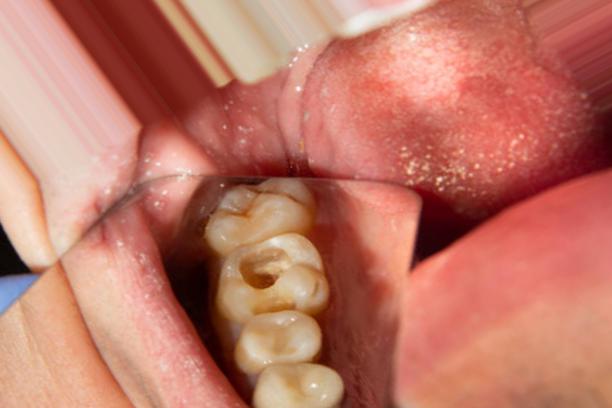
Condition: Caries